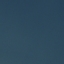
Land use / land cover: SeaLake